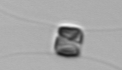
Label: Chaetoceros_similis